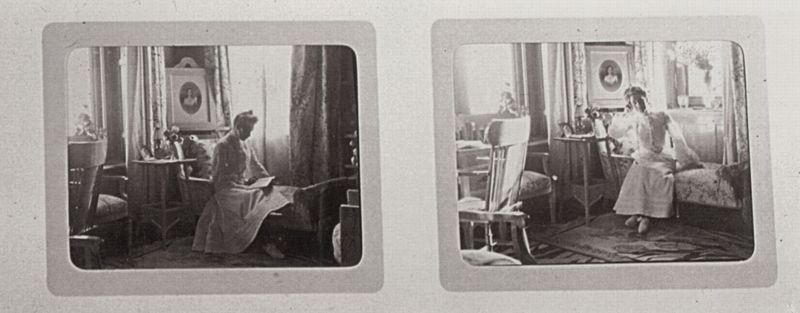
Künstler: Russischer Photograph
Schlagwörter: dunkel, gemälde, schatten, weiß, sitzen, elegant, fenster, frau, frisur, grau, hell, kleid, licht, schwarz, stuhl, tisch, zimmer, dame, muster, teppich, rahmen, bild, bildnis, möbel, porträt, rückenlehne, vorhang, sonne, interieur, reich, sessel, pflanzen, sofa, wohnzimmer, ecke, zwei, vorhänge, lesen, staffelei, bett, schlafzimmer, foto, fotografie, belichtung, buch, spiegelverkehrt, chaiselongue, einrichtung, aufnahme, umgedreht, bettkante, sequenz, stuhl sessel, belichtungsunterschiede, bettrand, recamière, zimmers